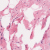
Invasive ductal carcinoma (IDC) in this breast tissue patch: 0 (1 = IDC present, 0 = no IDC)